Field crop: tomato
Growth stage: 1
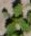
Species: solanum